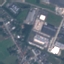
Label: Industrial